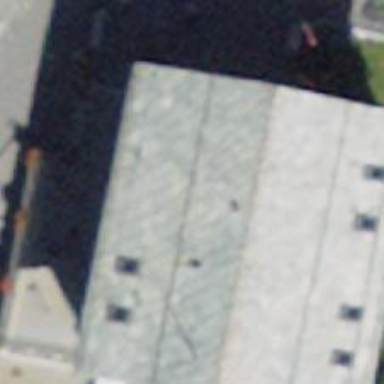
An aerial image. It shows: Town hall.